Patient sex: M
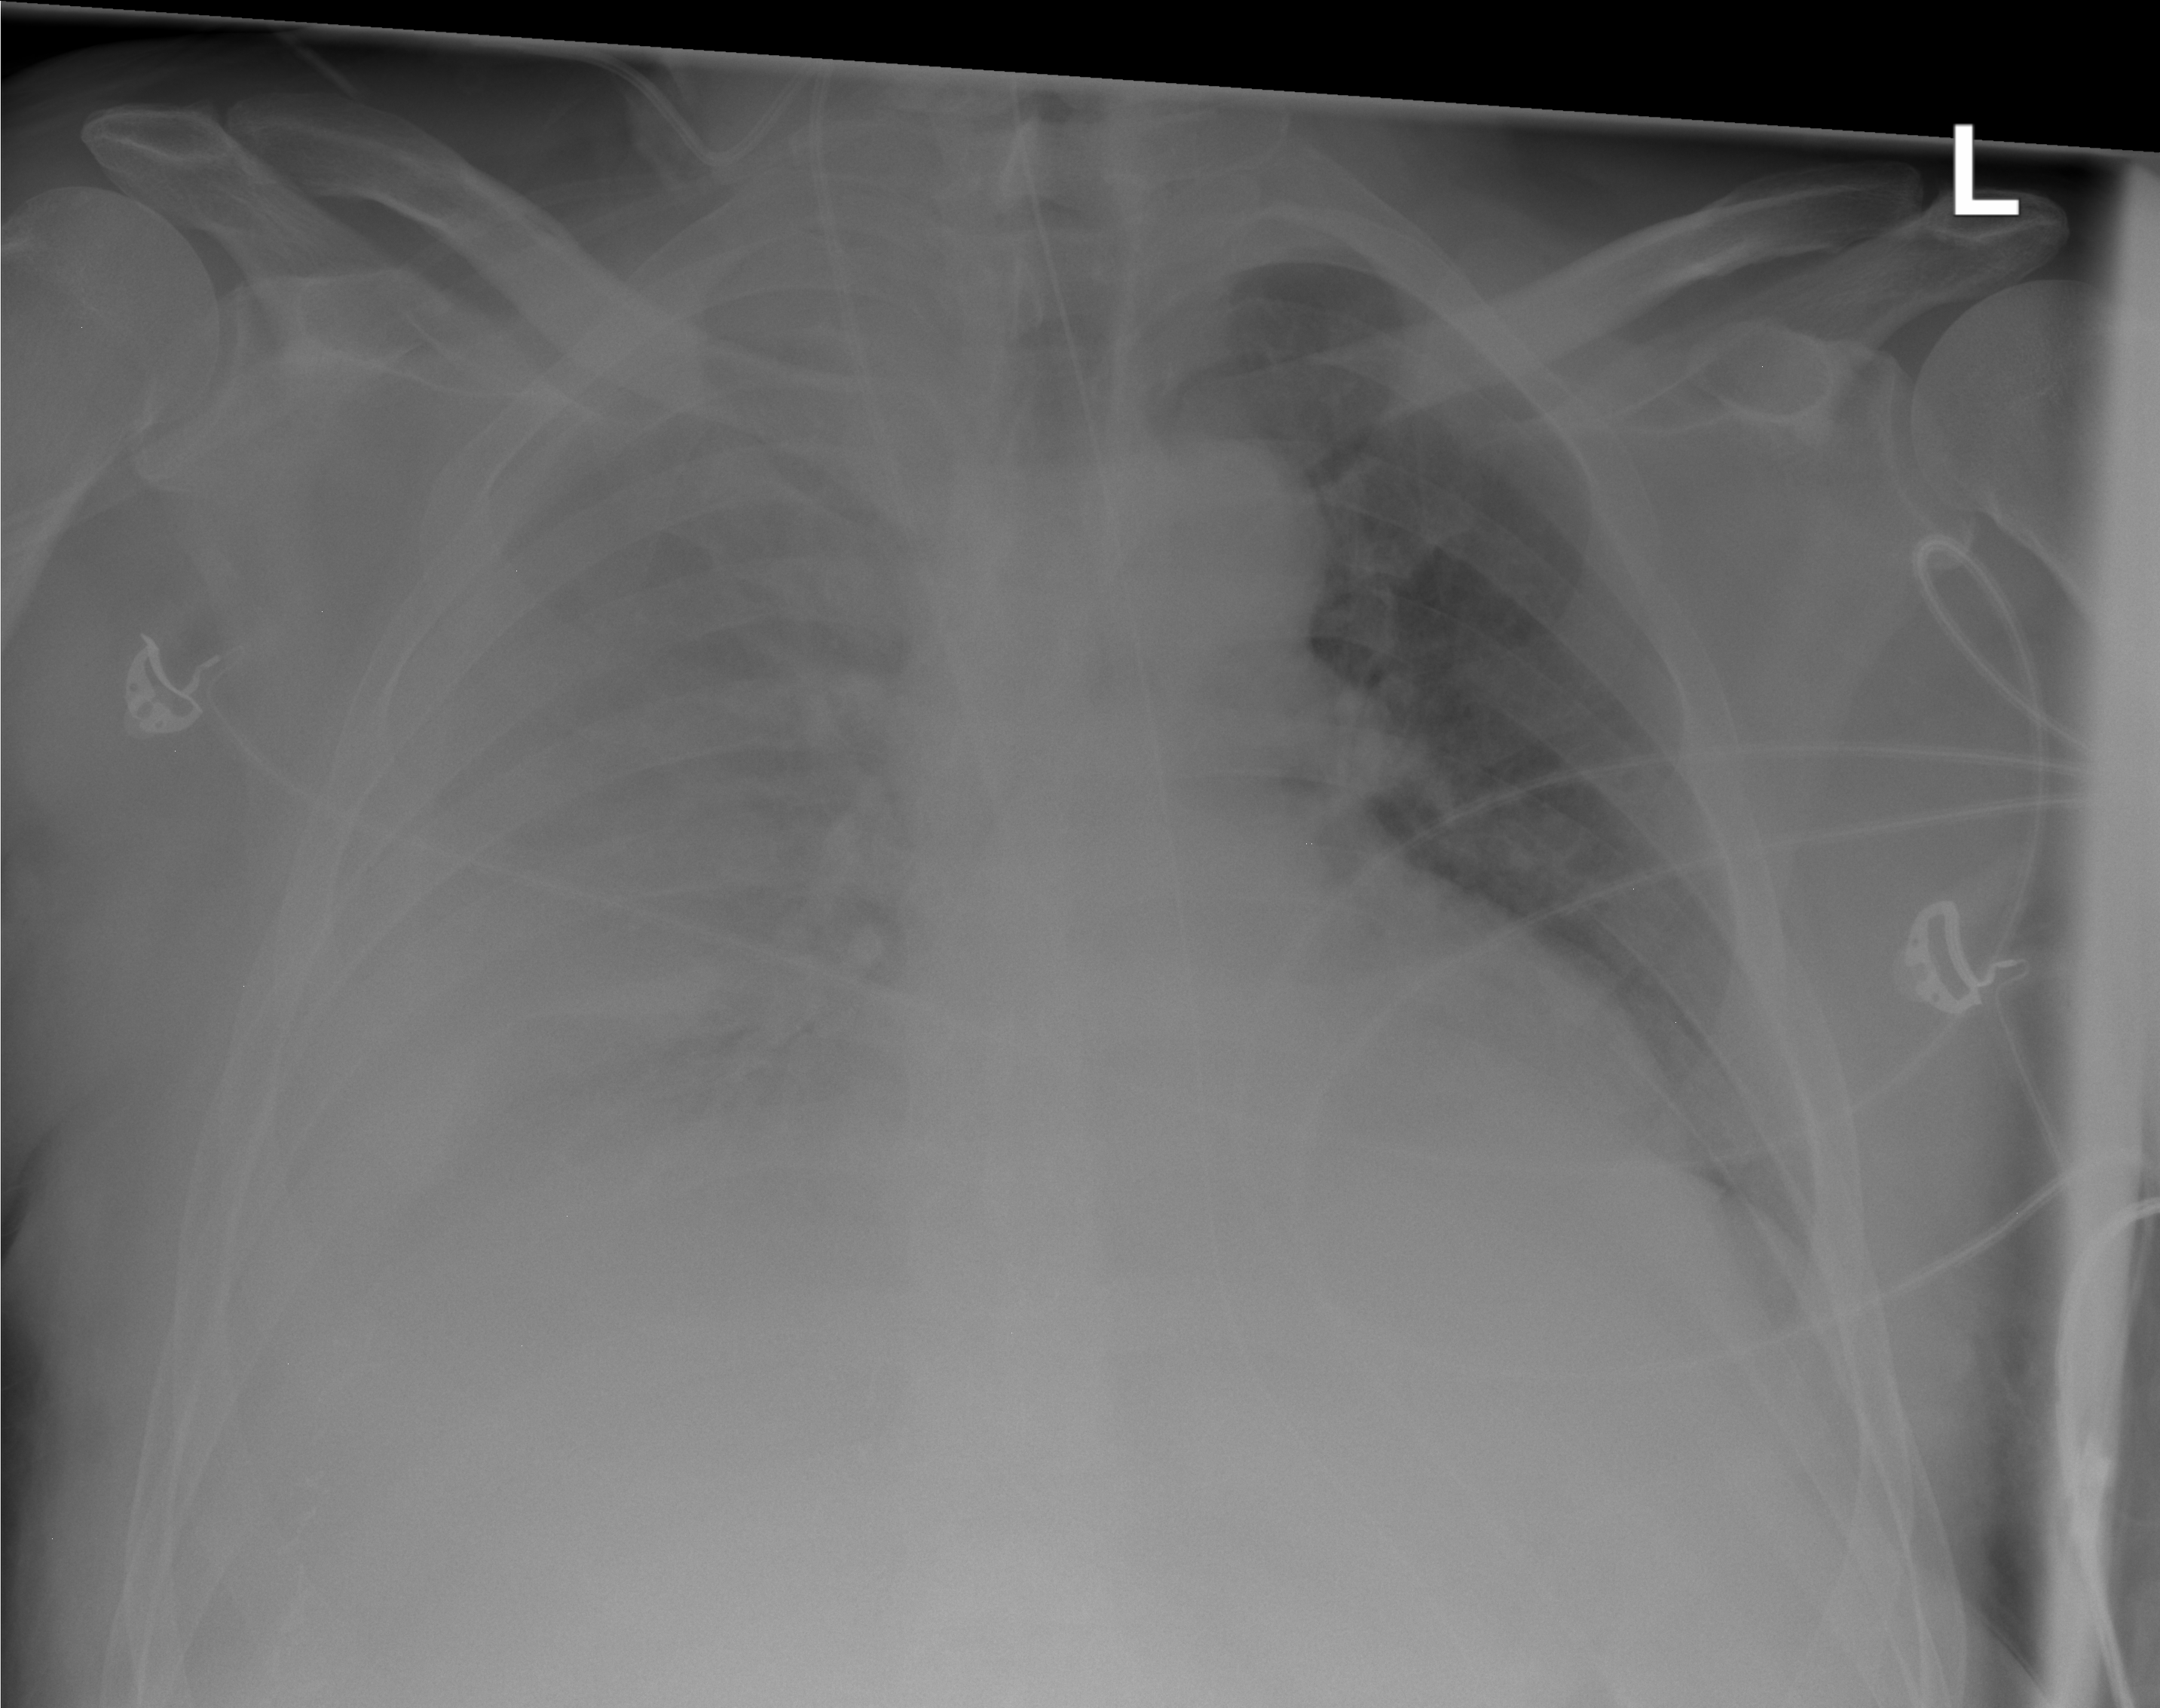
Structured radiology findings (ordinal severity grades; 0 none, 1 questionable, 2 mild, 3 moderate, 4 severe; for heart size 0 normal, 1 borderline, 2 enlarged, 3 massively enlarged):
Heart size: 2
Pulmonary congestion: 0
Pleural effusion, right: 4
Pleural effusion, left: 0
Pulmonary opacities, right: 0
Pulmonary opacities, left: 0
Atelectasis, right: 4
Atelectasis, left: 0